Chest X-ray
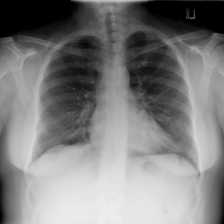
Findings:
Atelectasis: negative
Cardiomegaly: negative
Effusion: negative
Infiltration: negative
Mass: negative
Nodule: negative
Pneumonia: negative
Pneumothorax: negative
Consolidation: negative
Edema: negative
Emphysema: negative
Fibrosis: negative
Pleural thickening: negative
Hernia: negative